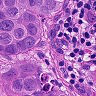
Metastatic tissue present: yes